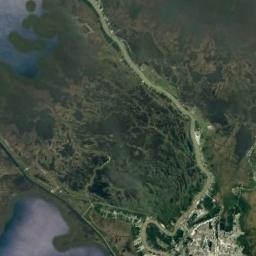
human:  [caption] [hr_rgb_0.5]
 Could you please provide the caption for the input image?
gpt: There are numerous different areas of water surrounded by wetlands .

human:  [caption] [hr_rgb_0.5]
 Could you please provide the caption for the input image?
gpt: The wetland consists of bare land, Green plants, Dry plants and water .

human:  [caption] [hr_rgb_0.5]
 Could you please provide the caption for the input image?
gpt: There is a crescent-shaped lake in this wetland .

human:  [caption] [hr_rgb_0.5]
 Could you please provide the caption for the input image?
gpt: There is a large land mixed with green and brown in the river in a wetland .

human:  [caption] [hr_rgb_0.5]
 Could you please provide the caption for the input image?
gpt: There are many buildings beside the wetland .